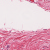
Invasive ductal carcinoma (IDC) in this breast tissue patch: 0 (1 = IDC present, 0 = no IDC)